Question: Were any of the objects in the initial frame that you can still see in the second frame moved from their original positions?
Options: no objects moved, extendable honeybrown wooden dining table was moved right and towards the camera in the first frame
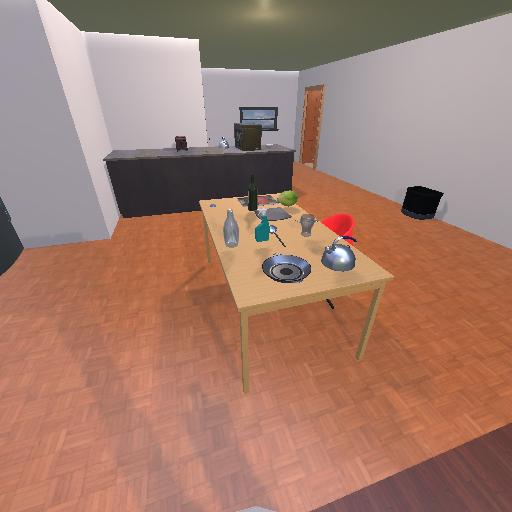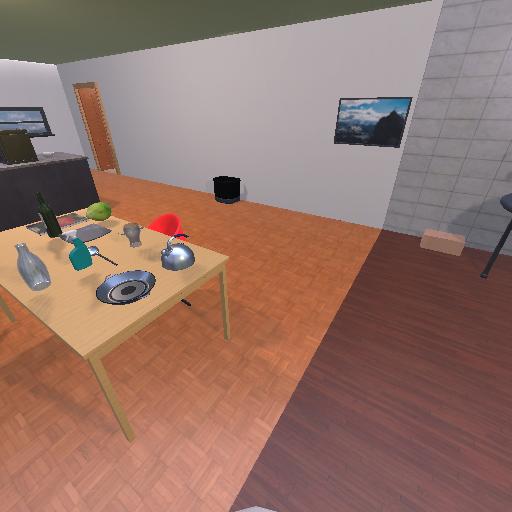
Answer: no objects moved